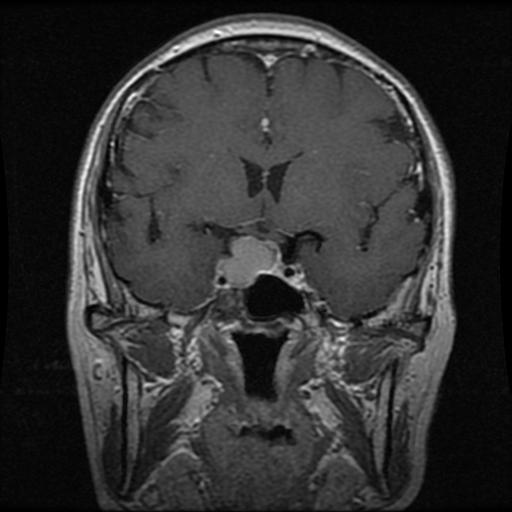
Label: pituitary